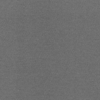
Label: dusty